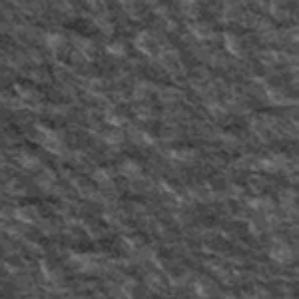
Label: frost